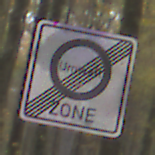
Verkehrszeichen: EndeUmweltzone
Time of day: MorningAfternoon
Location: Outdoor (Nature)
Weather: Overcast
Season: Autumn
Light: Natural